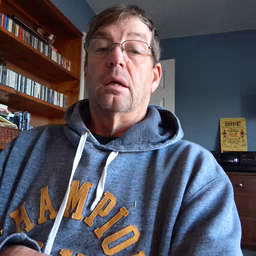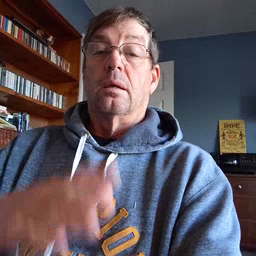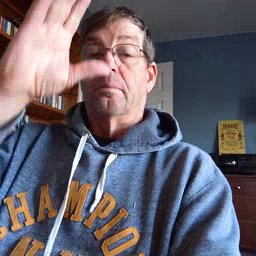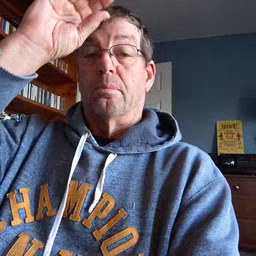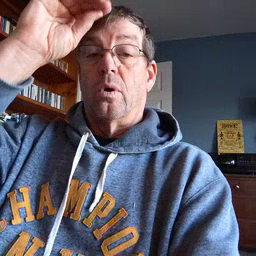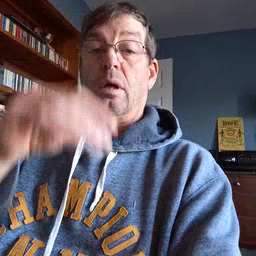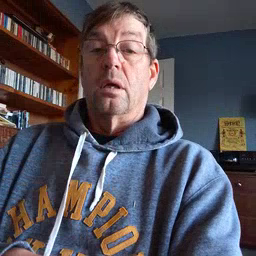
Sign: boy